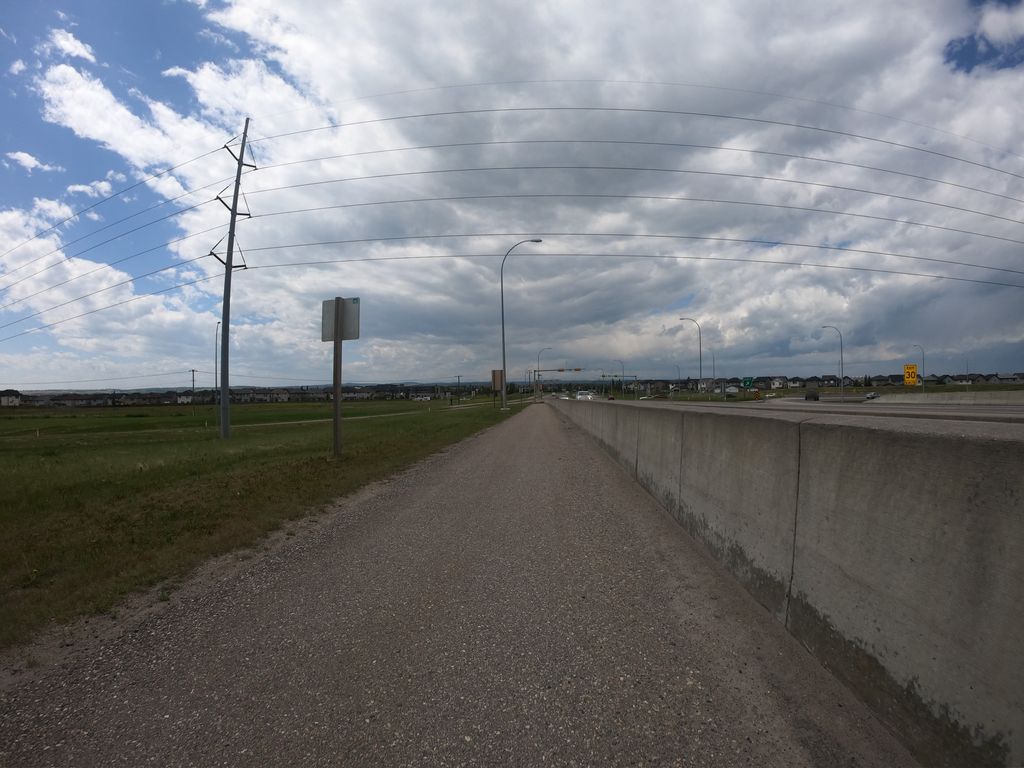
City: calgary